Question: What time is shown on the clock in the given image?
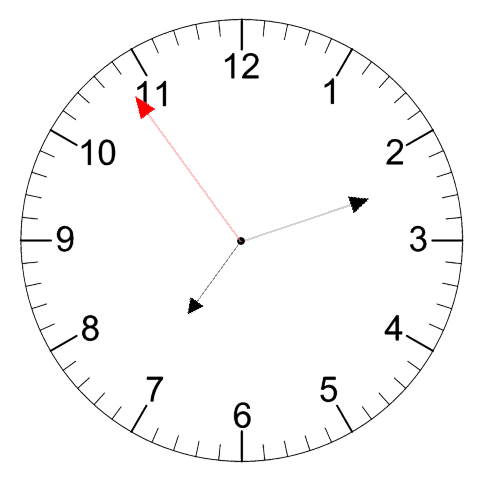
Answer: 07:11:54